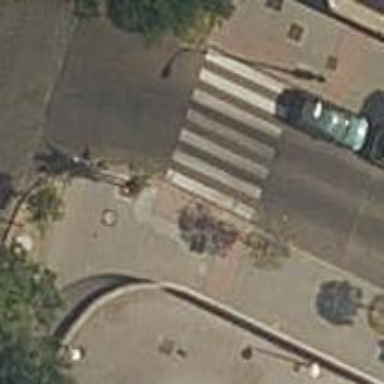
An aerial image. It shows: Marked road crossing.